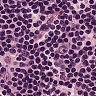
Metastatic tissue present: no